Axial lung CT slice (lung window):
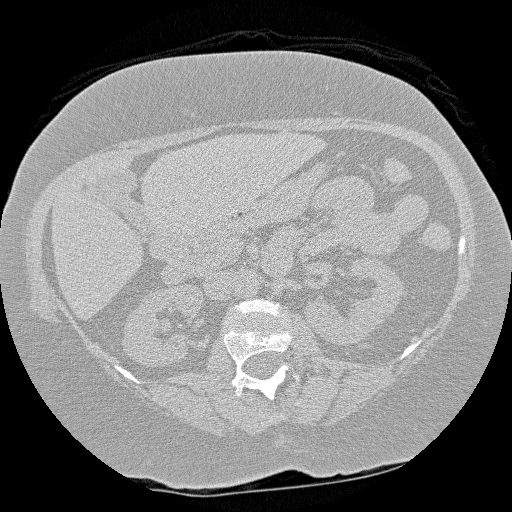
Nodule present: no